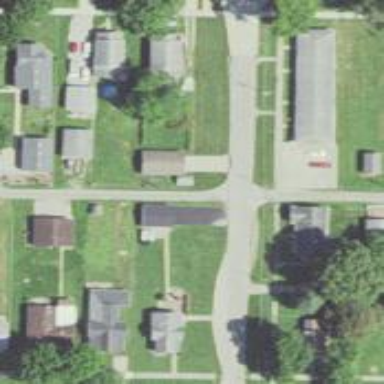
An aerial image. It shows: Alley classified as service road.